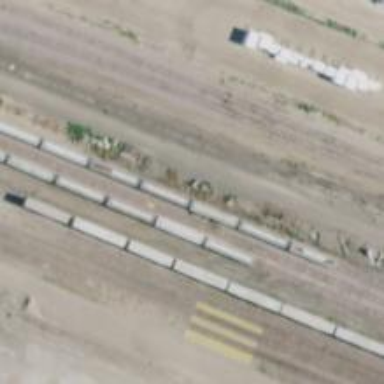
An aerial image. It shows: Railway siding with rails.